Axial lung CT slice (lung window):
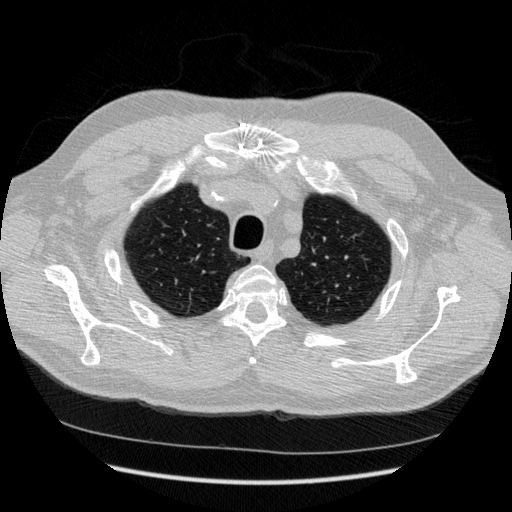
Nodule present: no